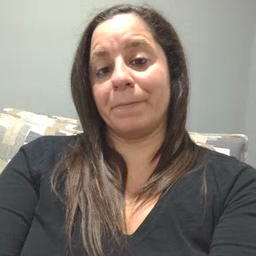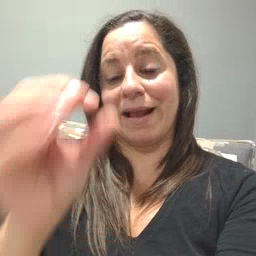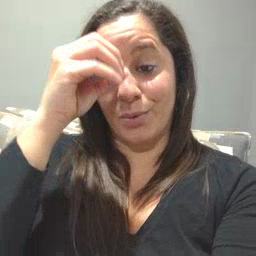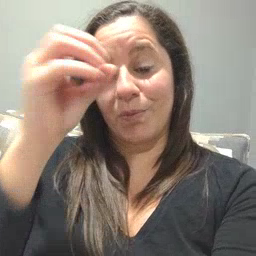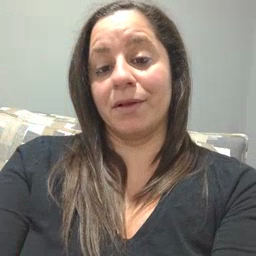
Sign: owl